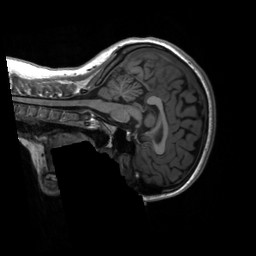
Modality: T1w
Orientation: sagittal
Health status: healthy
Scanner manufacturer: siemens
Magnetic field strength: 3 T
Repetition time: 2.3 s
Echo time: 0.00207 s